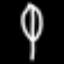
Label: leaf